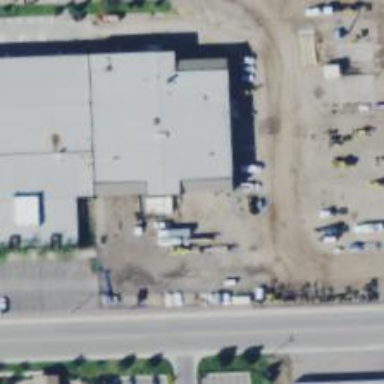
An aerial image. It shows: Building with trade shop.